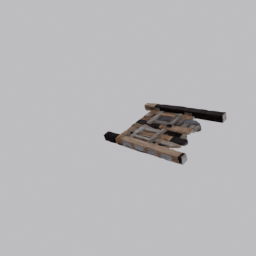
Label: architecture